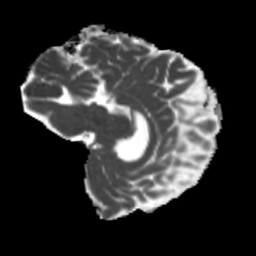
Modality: MD
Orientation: sagittal
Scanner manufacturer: siemens
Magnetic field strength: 3 T
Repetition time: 4 s
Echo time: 0.0594 s